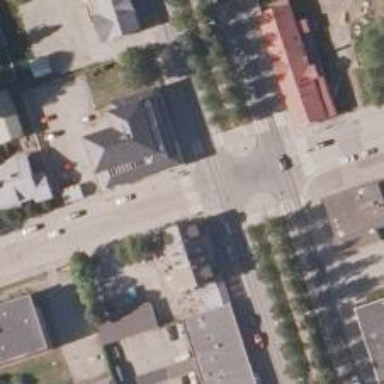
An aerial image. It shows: Zebra crossing on asphalt cycleway.